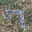
Label: 7